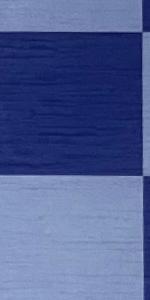
Label: Empty